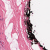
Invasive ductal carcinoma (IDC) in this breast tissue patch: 0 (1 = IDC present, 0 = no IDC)